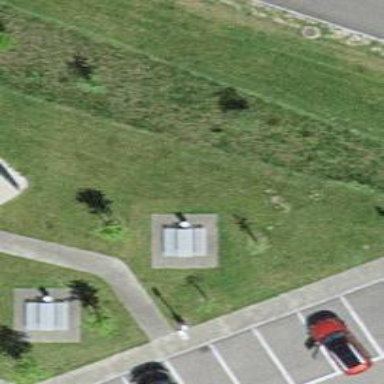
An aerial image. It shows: Picnic table located in leisure land area.